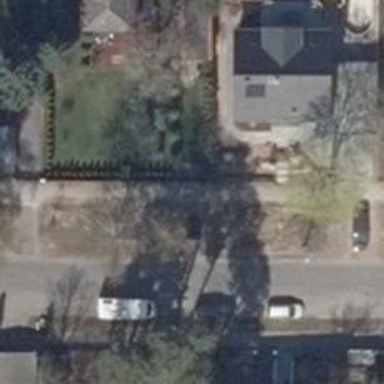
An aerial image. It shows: Driveway.